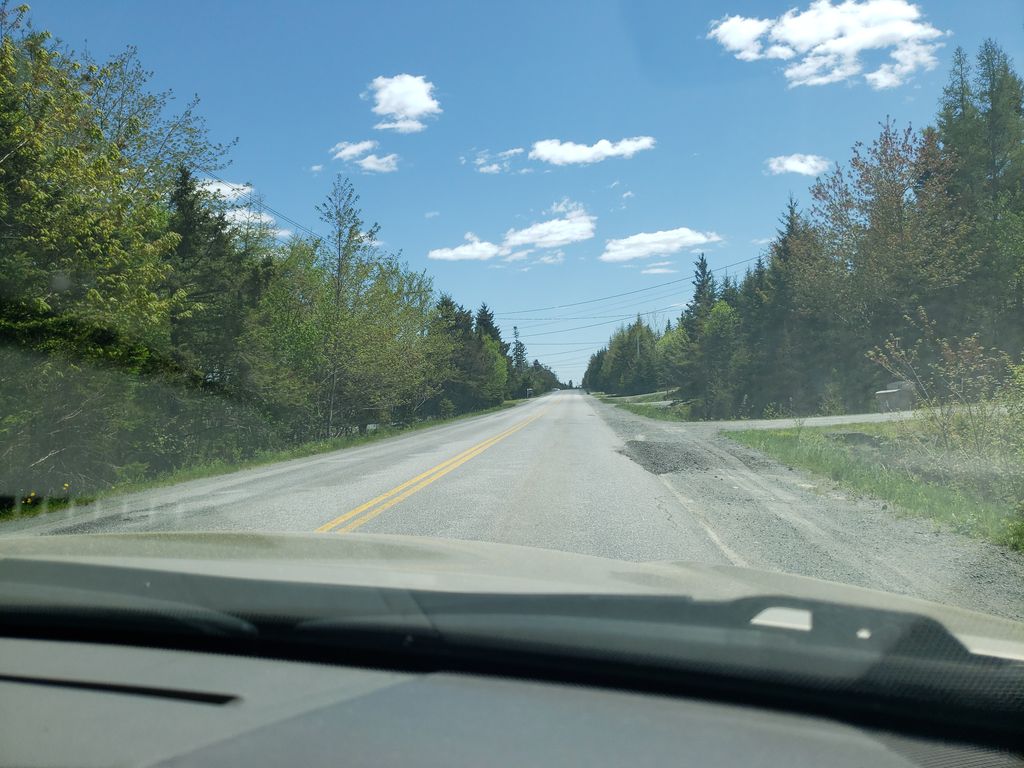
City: halifax